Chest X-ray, AP view. Patient: 74 years old, sex F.
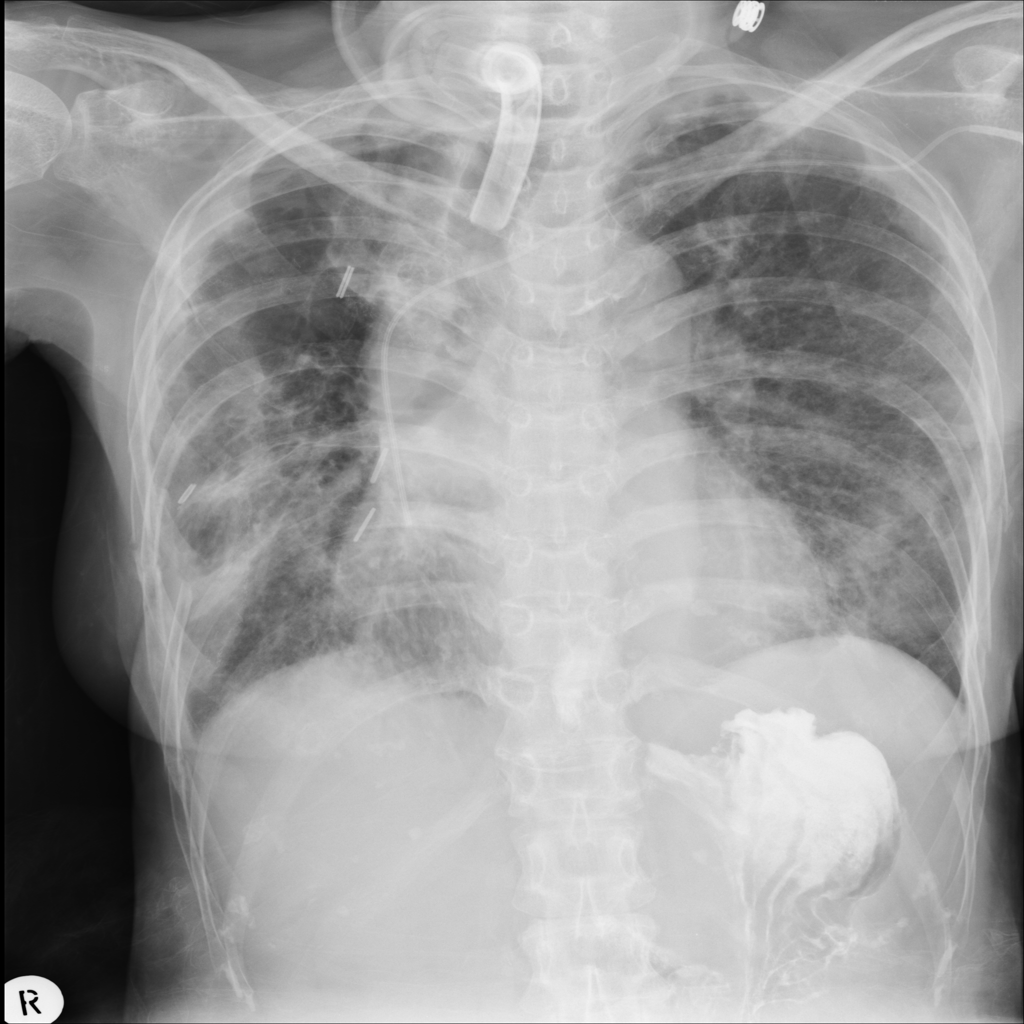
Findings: Infiltration